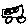
Label: car